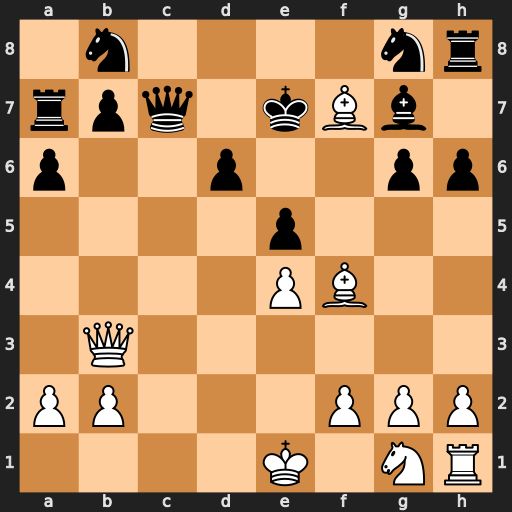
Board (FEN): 1n4nr/rpq1kBb1/p2p2pp/4p3/4PB2/1Q6/PP3PPP/4K1NR
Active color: w
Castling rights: K
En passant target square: -
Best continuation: Qe6+ Kf8 Qe8#